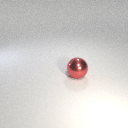
large red metal sphere